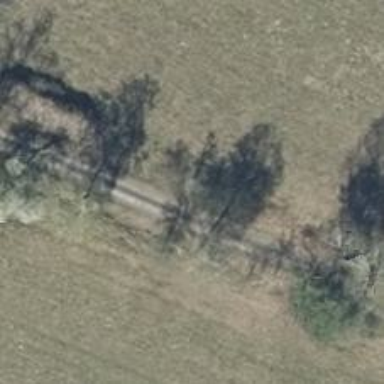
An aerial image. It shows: Row of deciduous broadleaved trees.